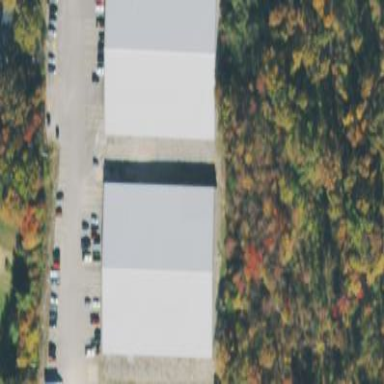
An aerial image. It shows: Warehouse.